Interaction volume radius: 10 \u00c5
Interaction volume height: 10 \u00c5
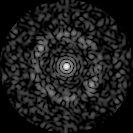
Disorder parameter: 0.7548